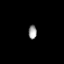
Tissue: prostate
Cell type: Myeloid cells
Senescence score: 0.7947
Nuclear area (px): 114
Mean DAPI intensity: 151.614